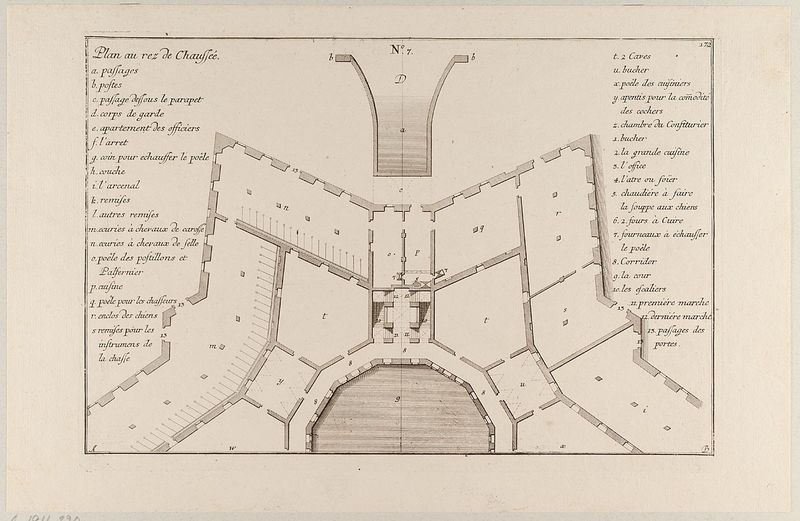
Titel: Grundriss einer Fortifikation/Bastion
Künstler: Martin Engelbrecht
Standort: Hamburg
Institution: Museum für Kunst und Gewerbe Hamburg
Schlagwörter: stadt, barock, papier, grafik, graphik, fotografie, photographie, druckgraphik, druckgrafik, radierung, entwurf, plan, grundriss, bastion, gerippt, fortifikation, bollwerk, reproduktionen, barockzeit, barockzeitalter, druckerzeugnisse, architekturdarstellungen, gebäudes, ornamentstich, vorlageblätter